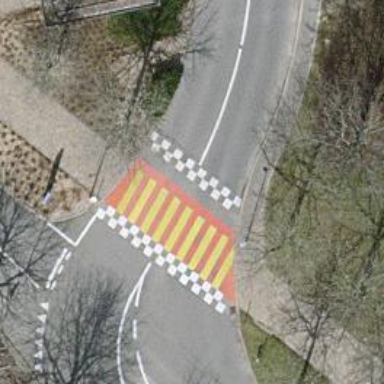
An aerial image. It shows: Uncontrolled zebra crossing with notable zebra markings.